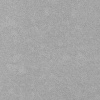
Atmospheric dust classification: dusty